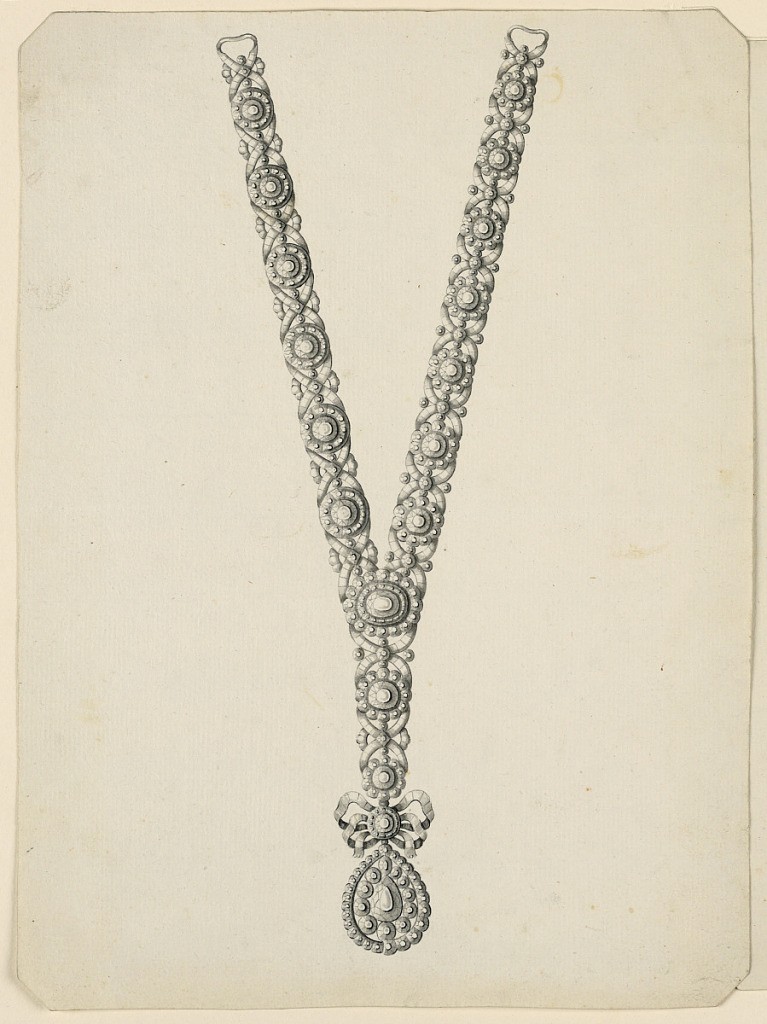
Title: Design for a Necklace with Alternative Suggestions
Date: late 18th century
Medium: Pen and black ink, brush and gray watercolor on paper
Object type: Drawing
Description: Jewelry design for a necklace. The chain and the upper part of the pendant consist of blossoms, respectively disks, connected by crossed scrolls of ribbon with disks, respectively with and without a scalloped motif. Hanging, below, on a knot: a framed drop, à jour. Beveled corners.